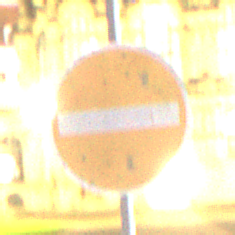
Verkehrszeichen: VerbotDerEinfahrt
Umgebung: Outdoor, Urban
Tageszeit: Night
Wetter: Overcast
Licht: Artificial
Jahreszeit: NotSpecified
Kontrast: HighContrast